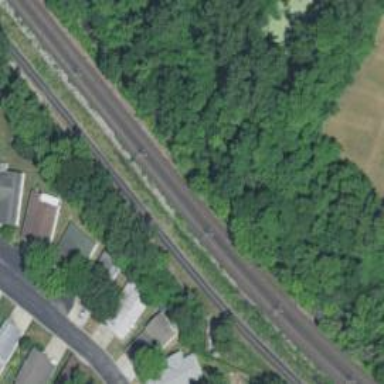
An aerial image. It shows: Light rail railway with electrified contact line.